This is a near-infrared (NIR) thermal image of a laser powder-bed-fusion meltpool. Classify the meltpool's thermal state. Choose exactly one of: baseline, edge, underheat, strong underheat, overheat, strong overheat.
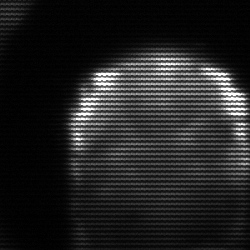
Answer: edge